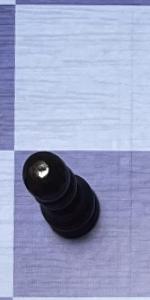
Label: Pawn_Black